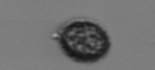
Label: Pseudochattonella_farcimen